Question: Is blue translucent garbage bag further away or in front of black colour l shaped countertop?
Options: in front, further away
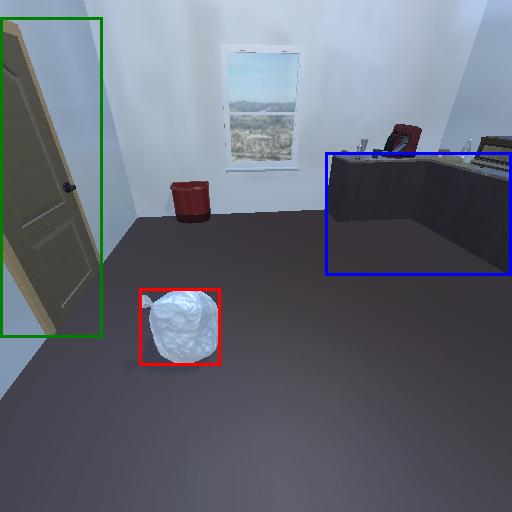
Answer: in front